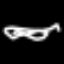
Label: squiggle